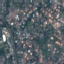
Label: Residential